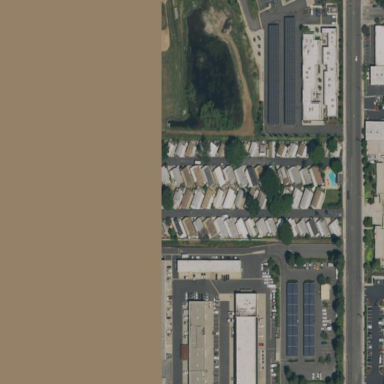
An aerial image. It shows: Residential area designated as trailer park.